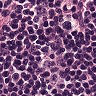
Metastatic tissue present: yes